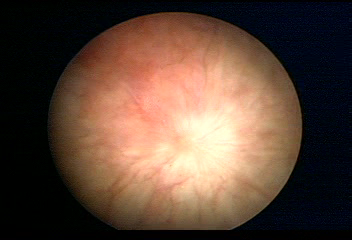
Modality: WLC
Class: Anatomical landmarks
Subclass: ResectionScar
Bladder cancer association: No
Annotated structures: Resection scar